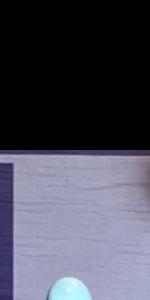
Label: Empty